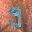
Label: 9